Interaction volume radius: 10 \u00c5
Interaction volume height: 10 \u00c5
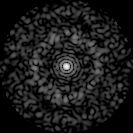
Disorder parameter: 0.804